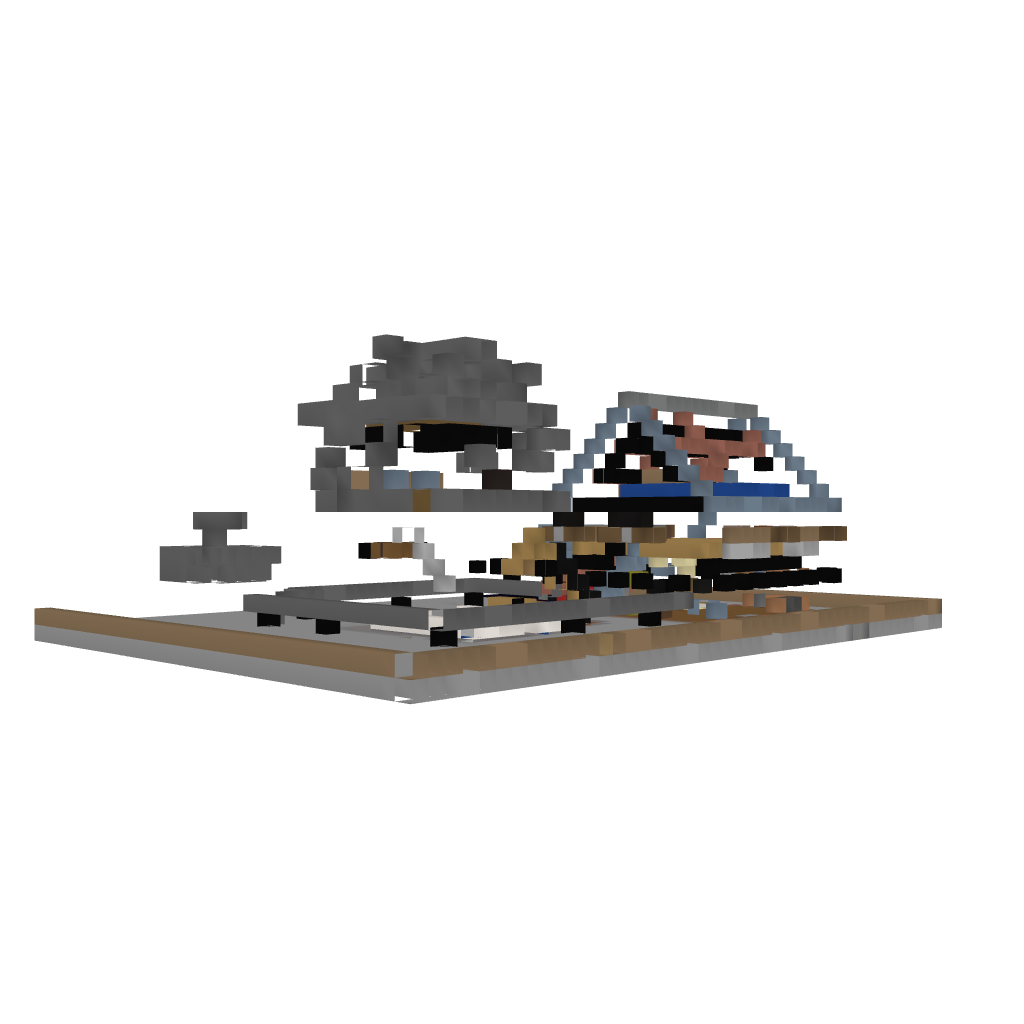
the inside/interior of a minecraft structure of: rustic house